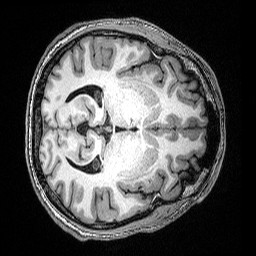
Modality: T1w
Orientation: axial
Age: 35
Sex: male
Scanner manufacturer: siemens
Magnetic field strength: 3 T
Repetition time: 2.53 s
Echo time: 0.0035 s